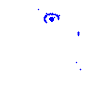
Particle: pion